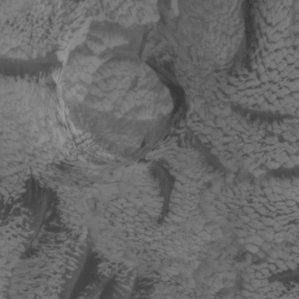
Label: non_frost